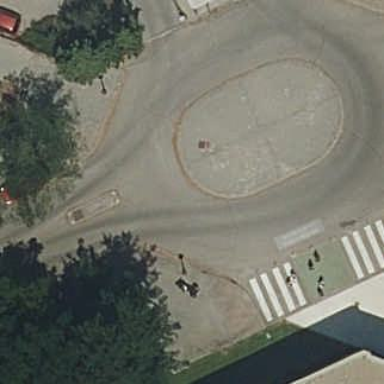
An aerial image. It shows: Residential road that intersects with roundabout.